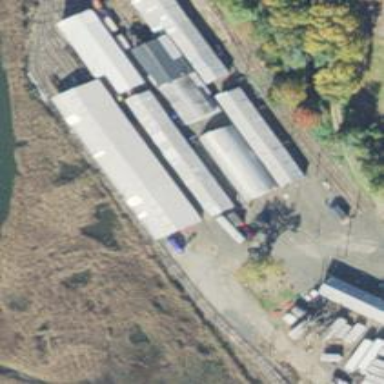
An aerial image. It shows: Preserved railway yard with electrified contact lines.